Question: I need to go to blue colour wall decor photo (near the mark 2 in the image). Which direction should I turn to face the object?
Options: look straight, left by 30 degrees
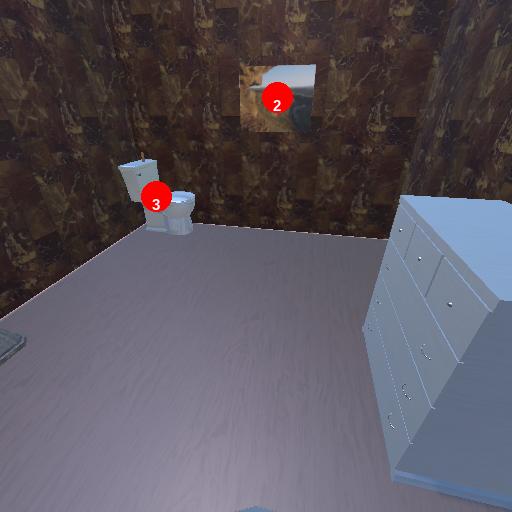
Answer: look straight